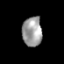
Tissue: prostate
Cell type: Epithelial cells
Senescence score: 0.2974
Nuclear area (px): 581
Mean DAPI intensity: 155.466